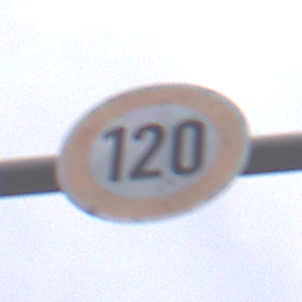
Verkehrszeichen: Geschwindigkeit120
Umgebung: Outdoor, Urban
Tageszeit: Midday
Wetter: Overcast
Licht: Natural
Jahreszeit: NotSpecified
Kontrast: LowContrast